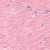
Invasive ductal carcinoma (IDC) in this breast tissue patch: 0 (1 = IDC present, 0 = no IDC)